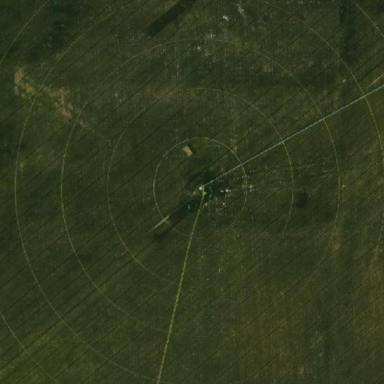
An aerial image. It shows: Farmland with pivot irrigation system.